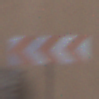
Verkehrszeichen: RichtungstafelnInKurvenGrossRechts
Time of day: Midday
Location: Outdoor (Urban)
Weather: Overcast
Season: NotSpecified
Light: Natural